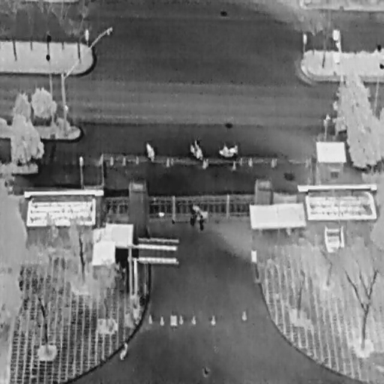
There are five objects shown in the infrared image, including three Bicycles, and two People.